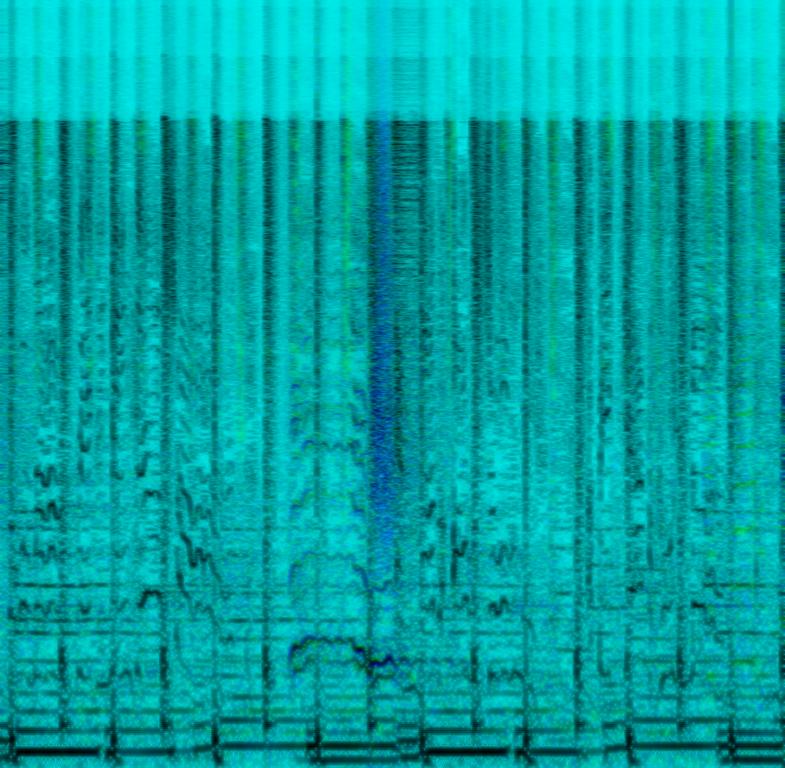
A chic 80's pop/R&B song that is an influence on the synthpop of today. Features a male vocalist singing in falsetto, doubled vocals and lush vocal harmonies, a driving beat, low toms, a sharp electronic clap, synth pads and a steady synth bassline.